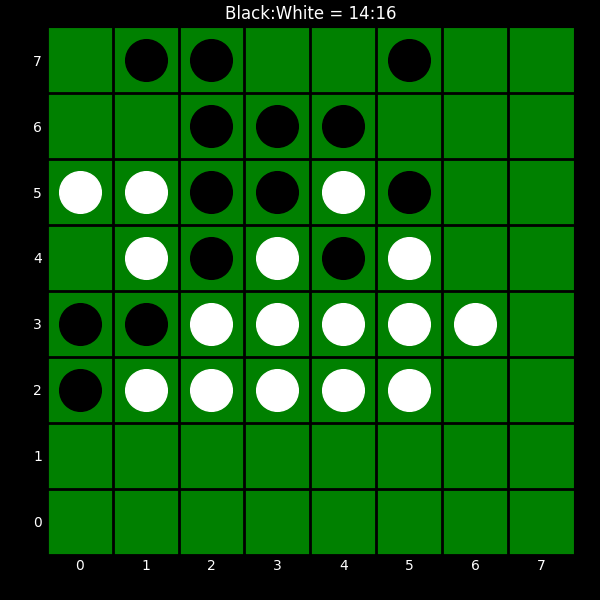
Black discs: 14
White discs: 16